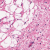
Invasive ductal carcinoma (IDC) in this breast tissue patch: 0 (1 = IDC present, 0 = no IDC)